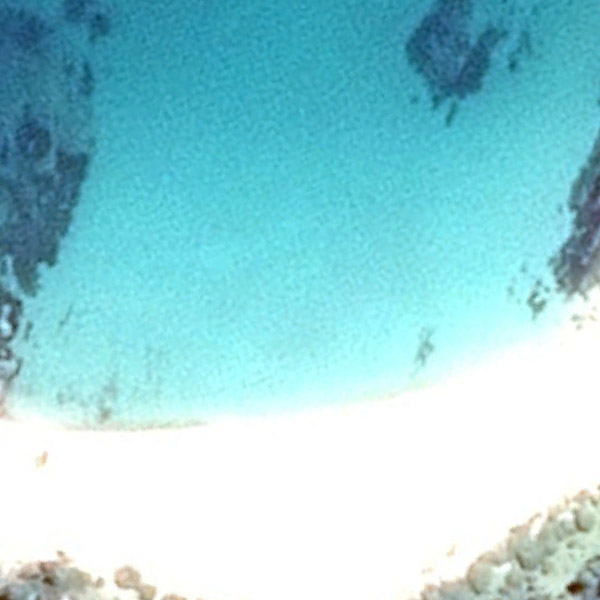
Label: Beach